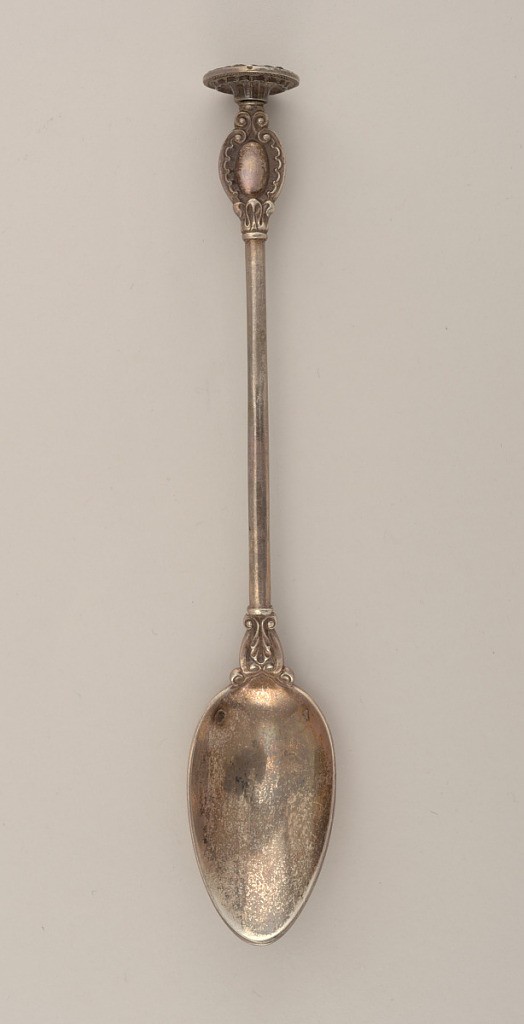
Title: spoon
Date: mid-19th century
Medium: silver
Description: Pointed oval bowl, the straight stem with acanthus leaf join at the bowl, the terminal with rocaille surrounded oval cartouche below the circular crusher.